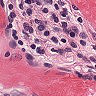
Metastatic tissue present: no